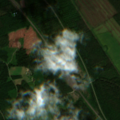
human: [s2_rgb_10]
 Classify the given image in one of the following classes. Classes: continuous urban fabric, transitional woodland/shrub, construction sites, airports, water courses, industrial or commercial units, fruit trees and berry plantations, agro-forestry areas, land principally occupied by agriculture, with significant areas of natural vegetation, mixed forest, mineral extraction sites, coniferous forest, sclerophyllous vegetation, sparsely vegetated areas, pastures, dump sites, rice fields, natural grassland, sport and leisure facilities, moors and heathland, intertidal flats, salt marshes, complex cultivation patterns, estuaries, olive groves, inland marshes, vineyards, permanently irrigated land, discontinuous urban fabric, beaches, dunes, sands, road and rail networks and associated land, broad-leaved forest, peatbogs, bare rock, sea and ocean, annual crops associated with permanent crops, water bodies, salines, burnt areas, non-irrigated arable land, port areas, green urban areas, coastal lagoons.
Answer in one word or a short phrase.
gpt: non-irrigated arable land, broad-leaved forest, coniferous forest, mixed forest